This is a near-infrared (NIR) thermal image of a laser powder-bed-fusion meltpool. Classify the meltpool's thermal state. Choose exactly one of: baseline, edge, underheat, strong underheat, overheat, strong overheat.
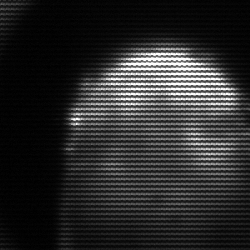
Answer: edge